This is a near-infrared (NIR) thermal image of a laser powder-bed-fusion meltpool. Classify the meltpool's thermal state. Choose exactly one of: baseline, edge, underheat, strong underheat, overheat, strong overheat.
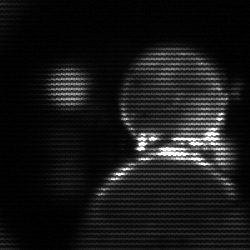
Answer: edge